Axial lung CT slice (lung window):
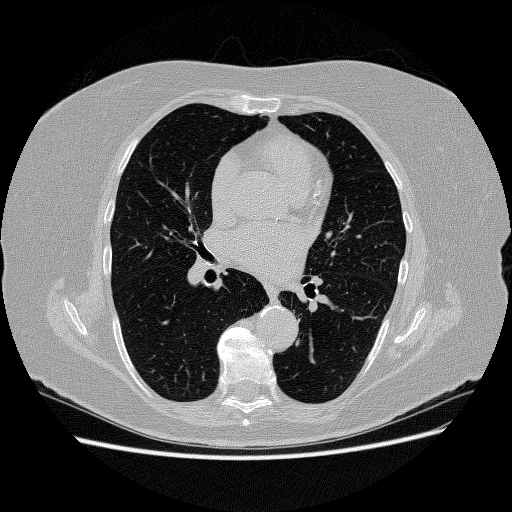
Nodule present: no